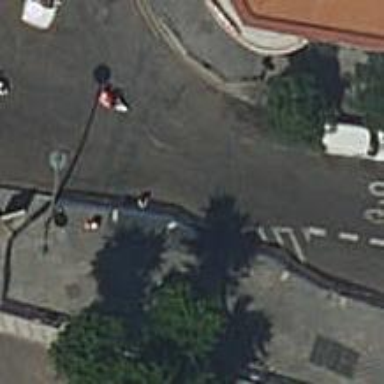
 there are traffic signals and zebra crossing."